Найдите диаметр линзы, которая использовалась, чтобы сделать приведенную ниже фотографию.
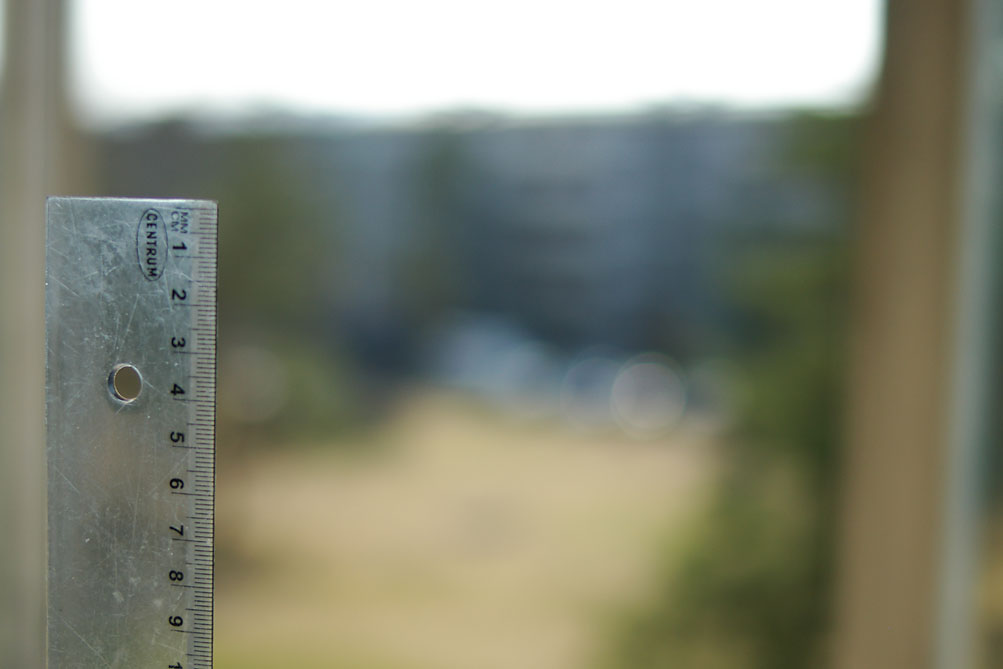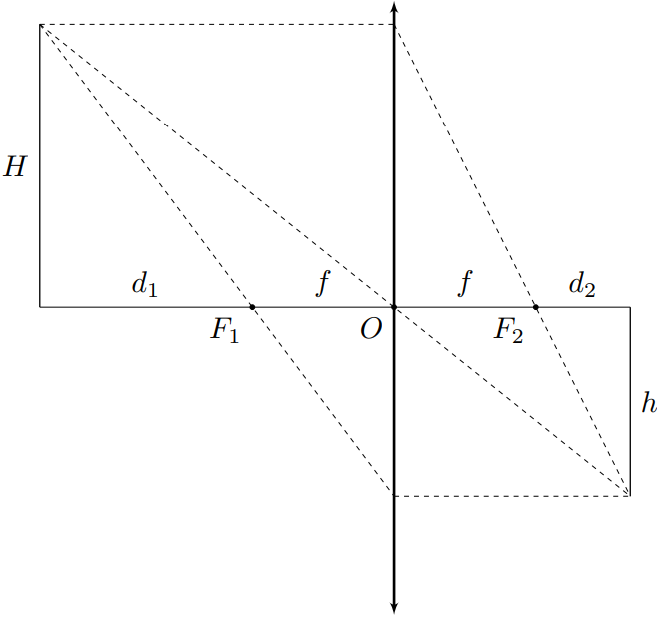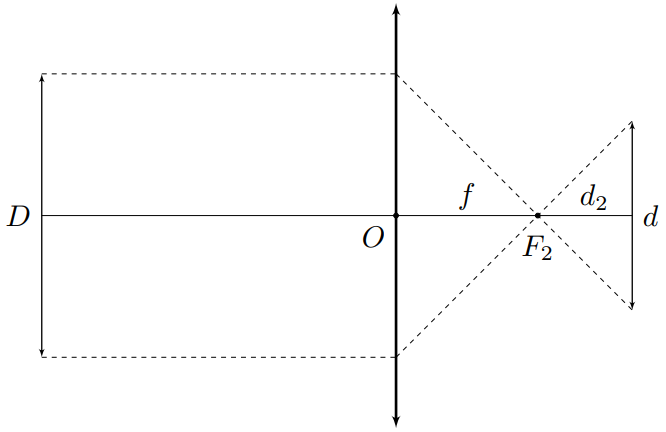
Решение: Записывая отношение $d_2/f$ двумя способами, получим:$$\cfrac{h}{H}=\cfrac{d_2}{f}\qquad \cfrac{d}{D}=\cfrac{d_2}{f}\Rightarrow D=H\cdot\cfrac{d}{h}$$Отношение $d/h$ является величиной, которую можно найти, измеряя величины $d$ и $h$ в условных единицах с помощью линейки. В качестве величины $H$ возьмём $9{,}5~\text{см}$ линейки. В увеличенном масштабе измерим линейкой размеры $h$ и $d$:$$h=14{,}9\pm{0{,}1}~\text{см} \qquad d=2{,}6\pm{0{,}1}~\text{см}$$откуда:
Ответ: $D=1,\!66\pm 0{,}08~\text{см}$
Темы:
T, ★, Оптика, Геометрическая оптика, Тонкая линза, Фотоаппарат, Обработка фотографии, 2012, Physics Cup